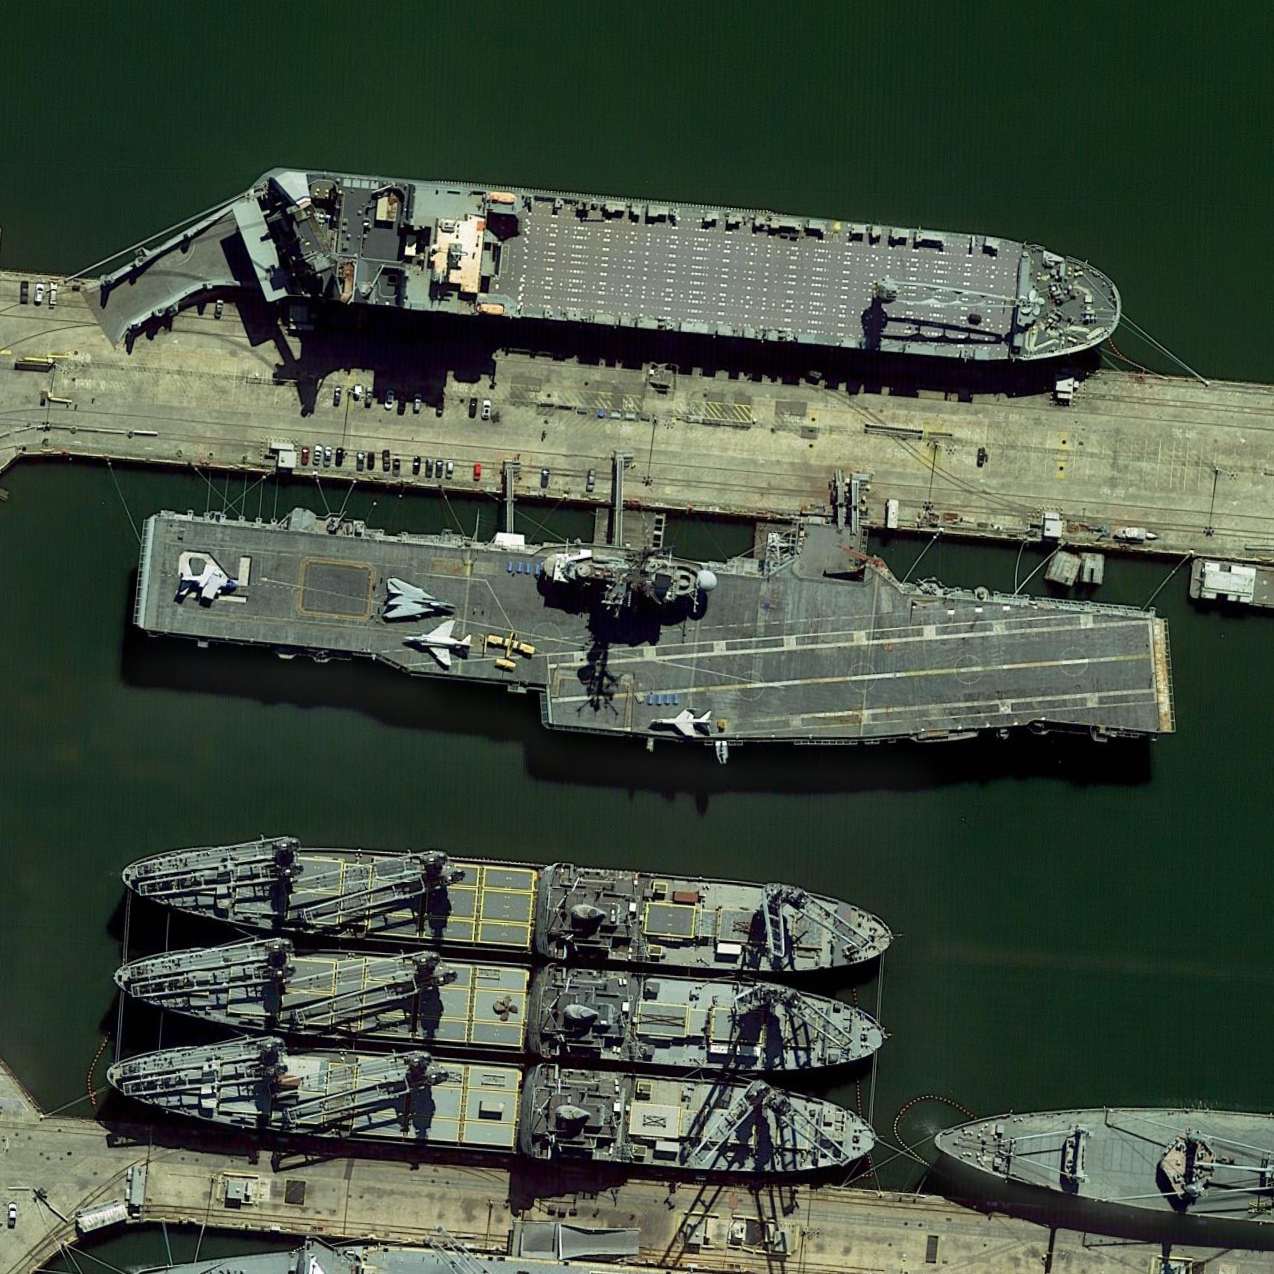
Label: aircraft_carrier